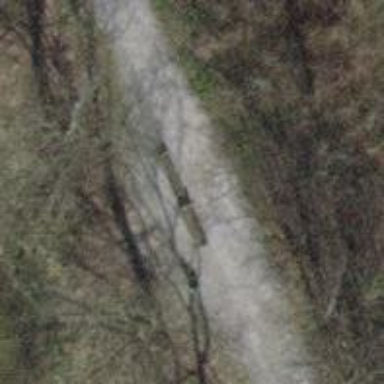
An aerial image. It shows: Bench.